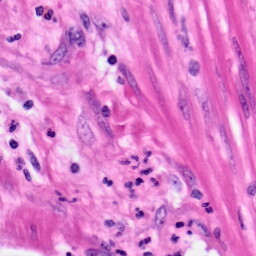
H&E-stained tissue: Pancreatic